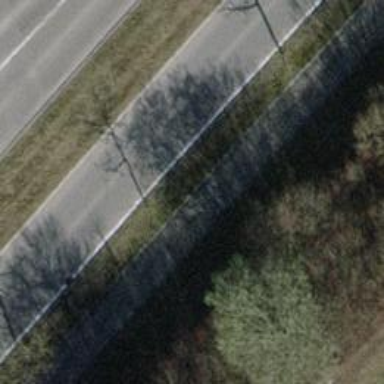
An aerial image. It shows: Urban tree adds touch of nature to the surroundings.